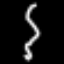
Label: squiggle